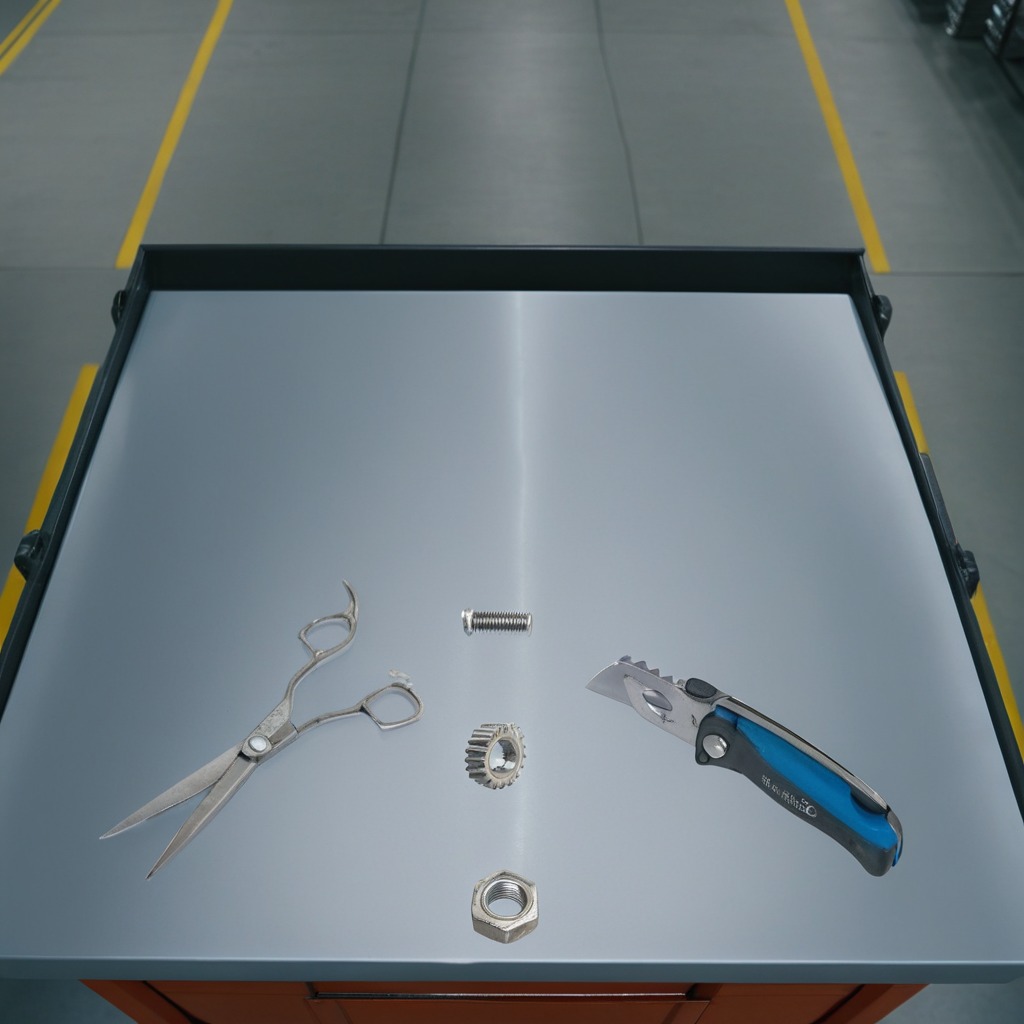
A steel gear with teeth, a utility knife, a coiled metal spring, a metal nut, and a pair of scissors are lying on the toolbox surface in an airplane hangar workshop.